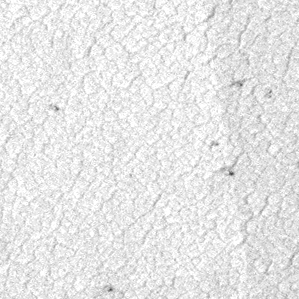
Label: frost